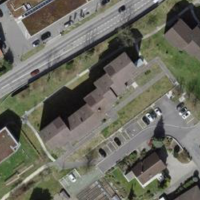
EUNIS habitat code: 54
Species observed at this site:
Euphorbia cyparissias